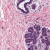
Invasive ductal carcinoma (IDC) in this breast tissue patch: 0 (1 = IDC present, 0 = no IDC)